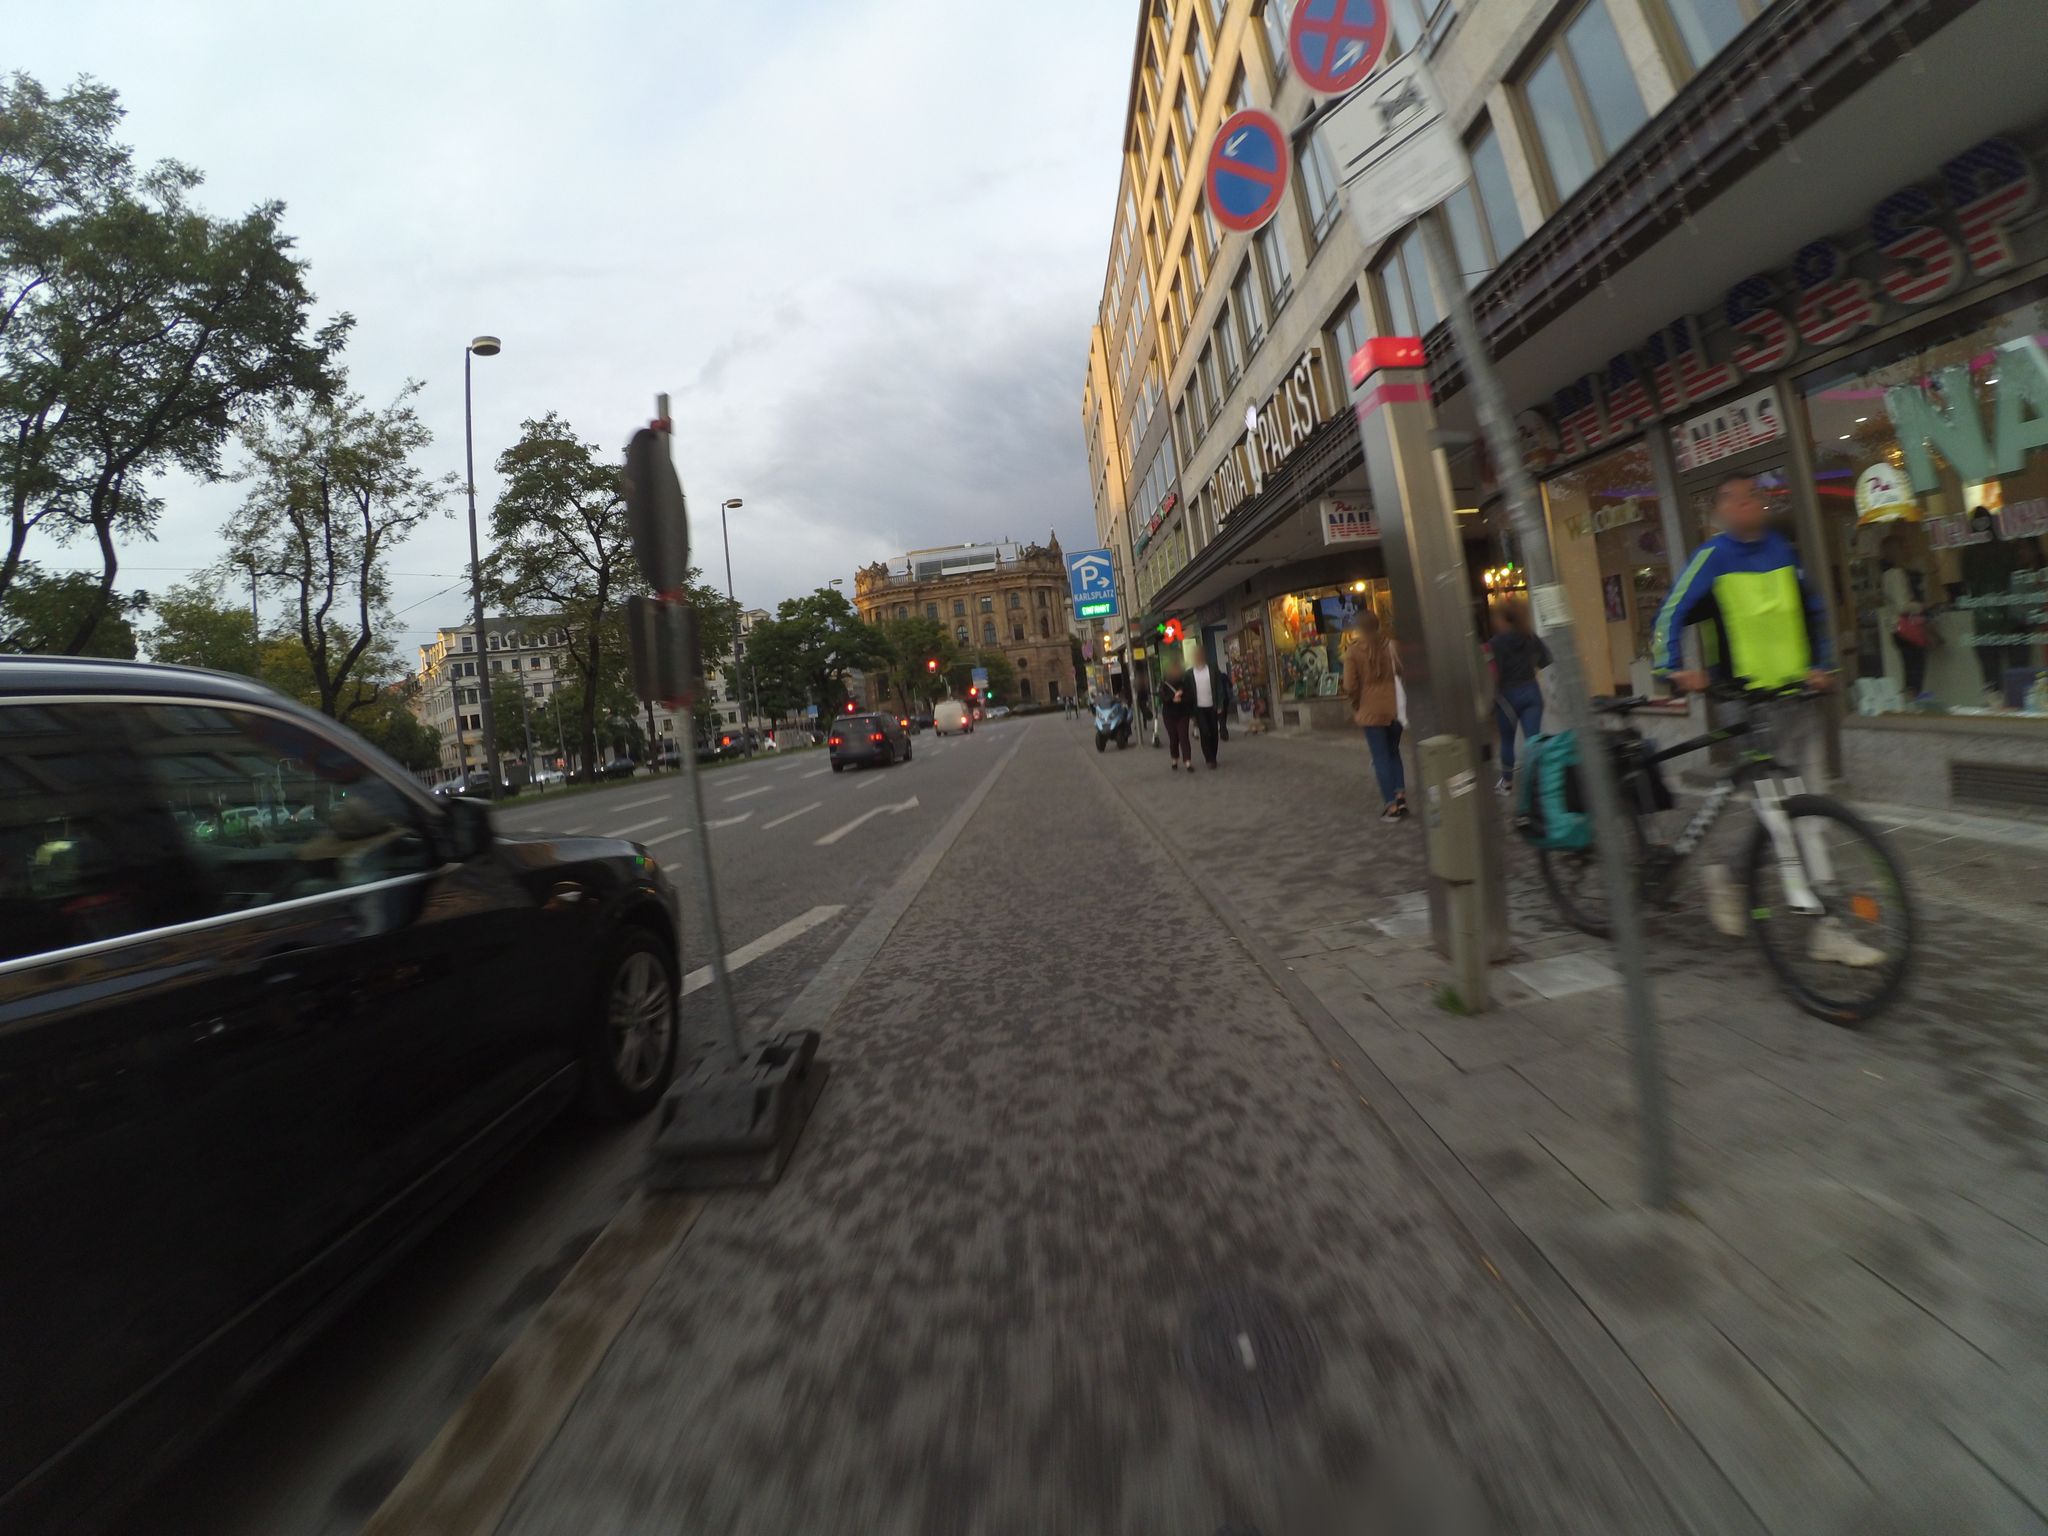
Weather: cloudy
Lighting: day
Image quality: good
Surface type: walking surface
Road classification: path
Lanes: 4
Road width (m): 1.60
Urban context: urban centre
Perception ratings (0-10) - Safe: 6.51, Lively: 7.22, Beautiful: 5.54, Boring: 1.6, Depressing: 2.18, Wealthy: 7.24